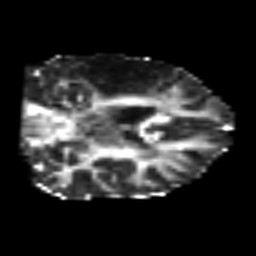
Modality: FA
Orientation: coronal
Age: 54
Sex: male
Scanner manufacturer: siemens
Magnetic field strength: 3 T
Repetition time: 6.1 s
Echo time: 0.101 s